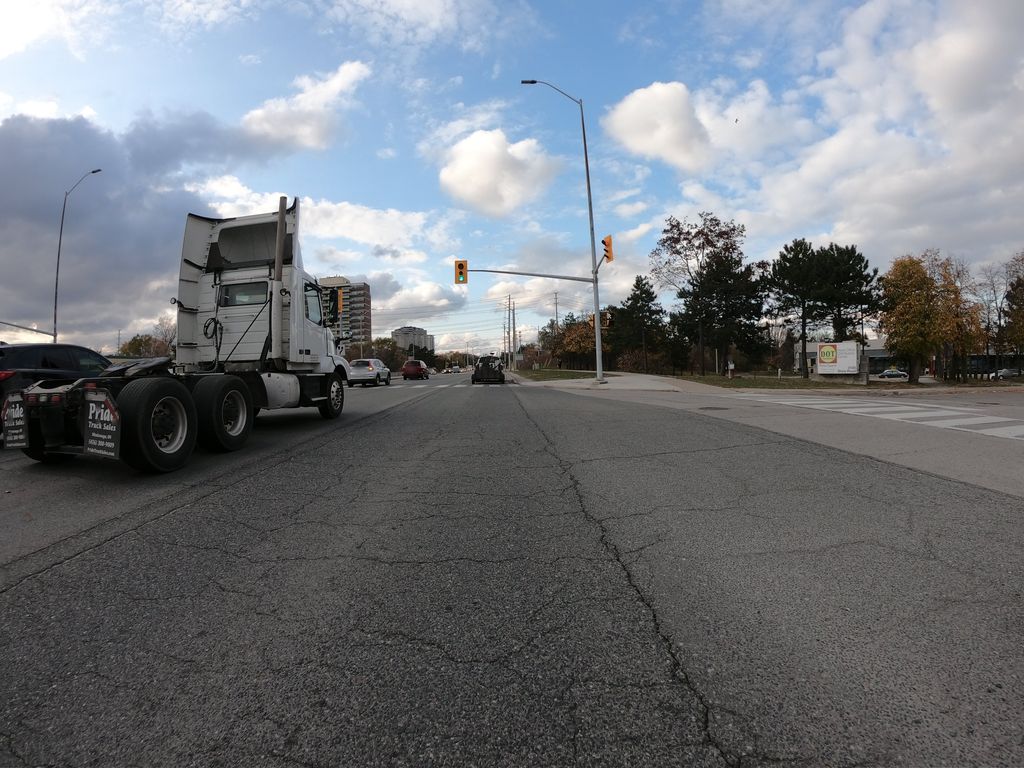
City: toronto